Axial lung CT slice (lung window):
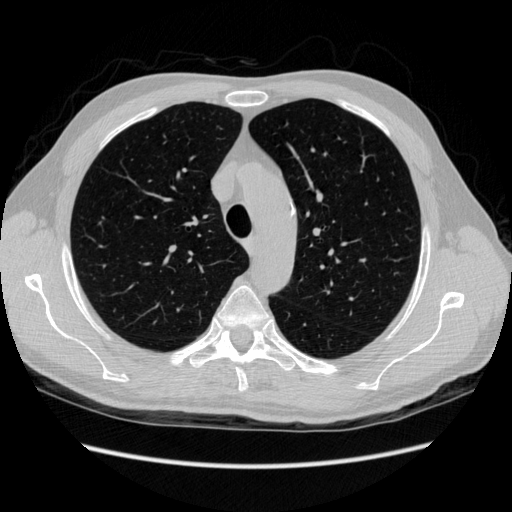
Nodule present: no